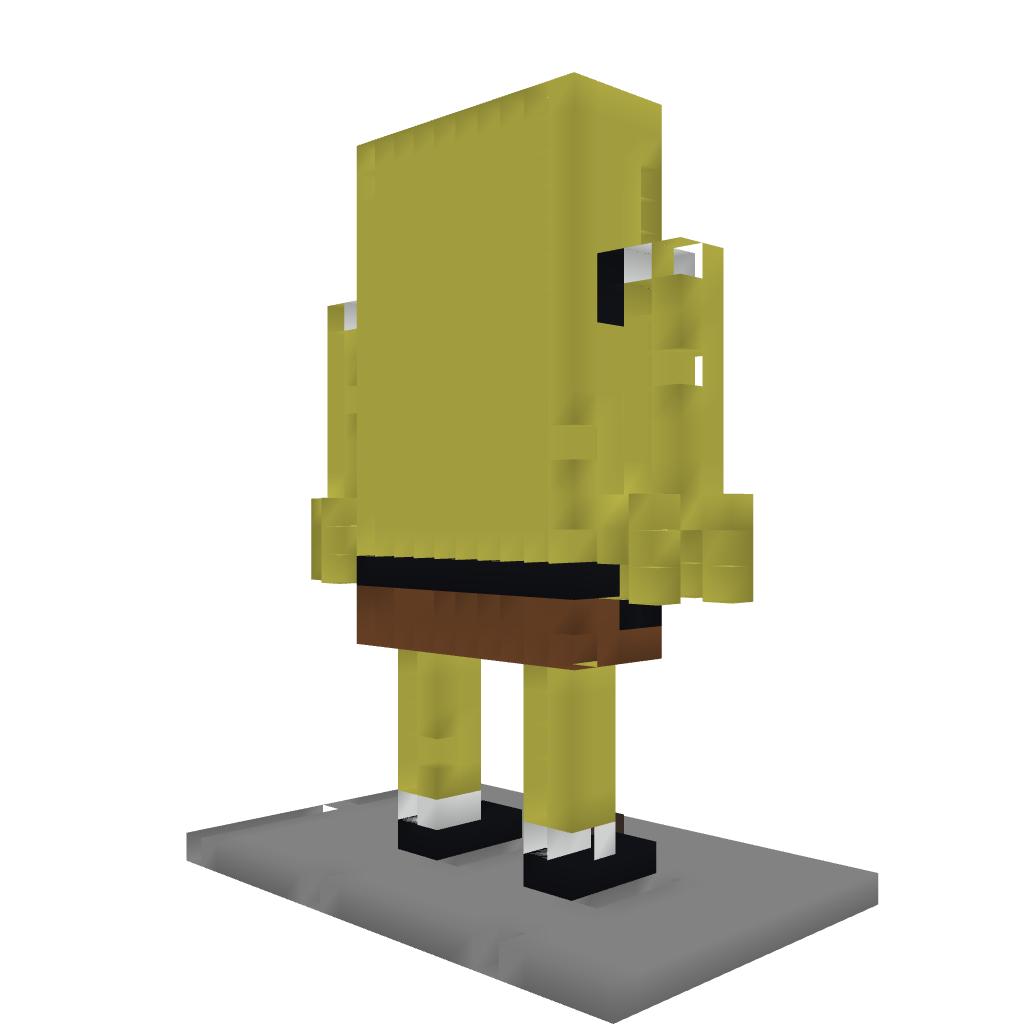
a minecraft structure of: SpongeBob SquarePants